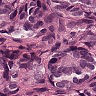
Metastatic tissue present: yes